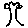
Label: tree